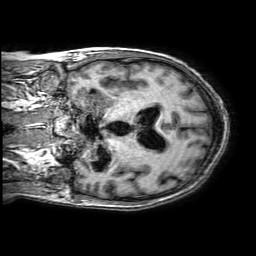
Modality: T1w
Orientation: coronal
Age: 49
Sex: male
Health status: ill
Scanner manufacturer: philips
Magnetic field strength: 3 T
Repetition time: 0.00659 s
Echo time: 0.002984 s